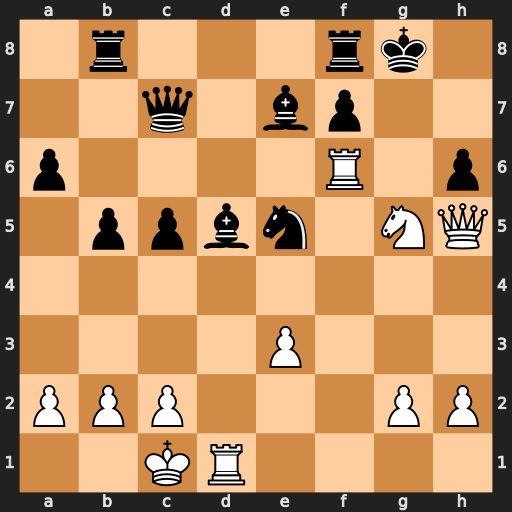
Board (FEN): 1r3rk1/2q1bp2/p4R1p/1ppbn1NQ/8/4P3/PPP3PP/2KR4
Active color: w
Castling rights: -
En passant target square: -
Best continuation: Qxh6 Be4 Nxe4 Rfd8 Rdf1